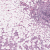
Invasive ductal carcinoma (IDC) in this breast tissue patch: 1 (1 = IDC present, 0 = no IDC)